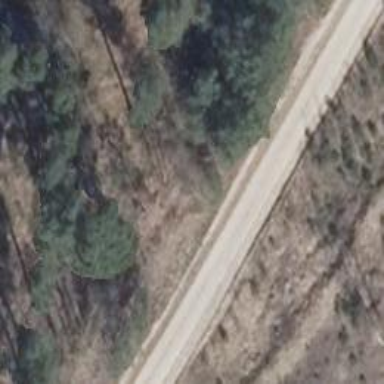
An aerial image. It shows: Sandy track road with grade 2 tracktype.